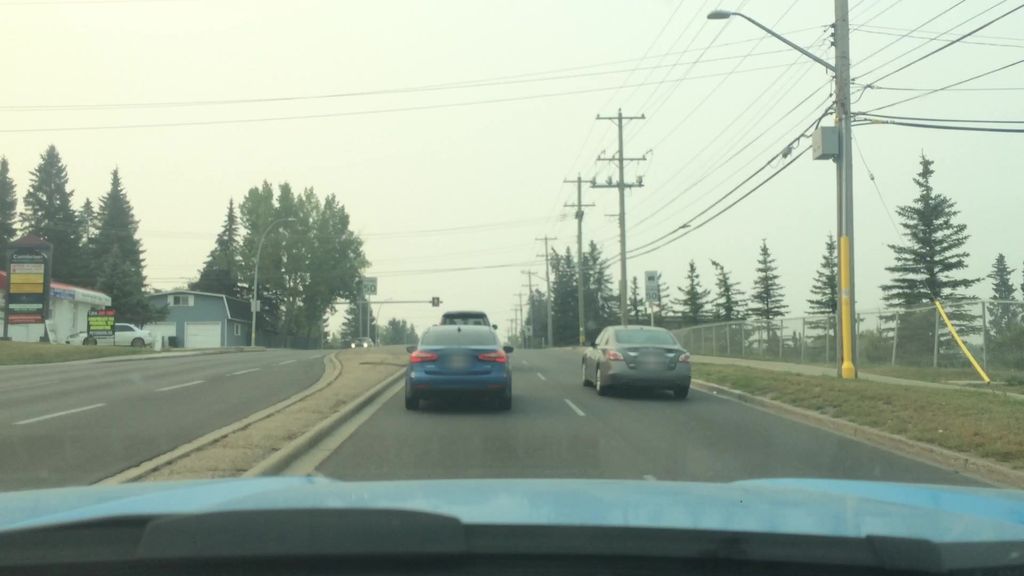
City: calgary